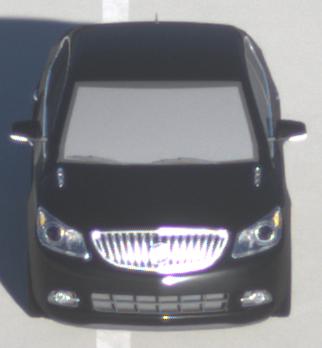
Make: Buick
Model: LaCrosse
Detailed model: Gen. 2
Model produced from: 2009
Model produced until: 2016
Doors: 4
Color: black
Road condition: dry road
Daytime: morning or afternoon
Contrast: high contrast